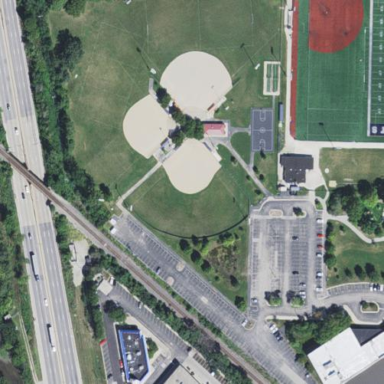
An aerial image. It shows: Baseball pitch for leisure land activities.